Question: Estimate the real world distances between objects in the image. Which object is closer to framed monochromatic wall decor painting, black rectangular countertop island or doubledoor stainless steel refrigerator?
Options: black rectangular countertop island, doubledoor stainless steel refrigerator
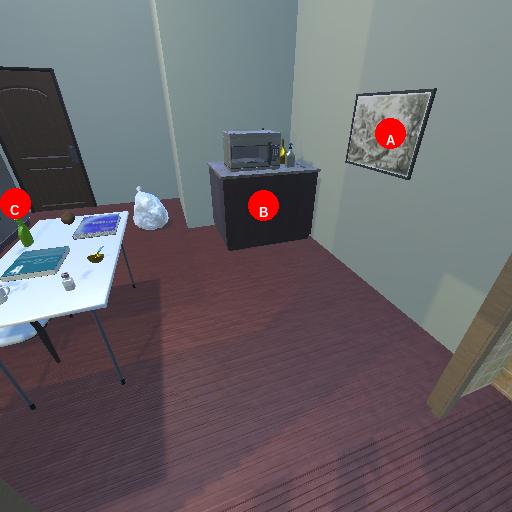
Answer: black rectangular countertop island